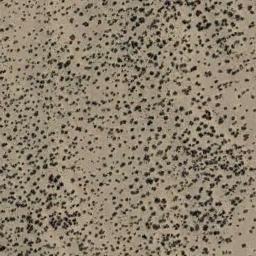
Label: chaparral